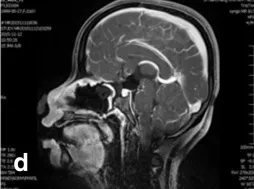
The pre- and post - operative MR images. D, e, f: the four images taken on postoperative day 2 showed the craniopharyngioma lesion was total resected. The green arrow showed calcification in tumor; the Yellow arrows showed auto-adipose tissue.
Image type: radiology (mri)